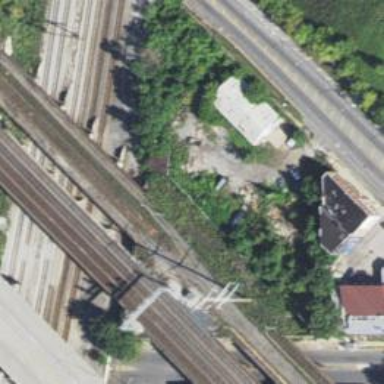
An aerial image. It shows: Abandoned railway.